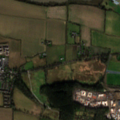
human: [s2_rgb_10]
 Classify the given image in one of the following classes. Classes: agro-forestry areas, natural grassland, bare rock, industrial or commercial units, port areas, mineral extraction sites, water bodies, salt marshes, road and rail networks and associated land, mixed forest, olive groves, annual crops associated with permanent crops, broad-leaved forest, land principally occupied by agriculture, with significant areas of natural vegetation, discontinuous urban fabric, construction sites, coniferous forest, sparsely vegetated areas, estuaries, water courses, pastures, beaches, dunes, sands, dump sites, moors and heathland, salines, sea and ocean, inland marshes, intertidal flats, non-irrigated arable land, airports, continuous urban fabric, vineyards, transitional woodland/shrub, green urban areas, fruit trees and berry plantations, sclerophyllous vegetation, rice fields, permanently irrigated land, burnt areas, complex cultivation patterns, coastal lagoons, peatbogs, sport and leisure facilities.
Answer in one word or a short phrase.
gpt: discontinuous urban fabric, non-irrigated arable land, land principally occupied by agriculture, with significant areas of natural vegetation, intertidal flats